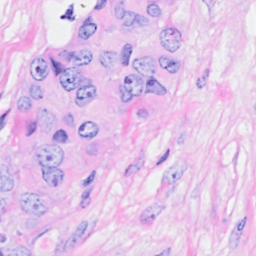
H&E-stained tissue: Breast